Question: We have a table in our database with an XML Data Column.
In that column, there's a big chunk of xml data which has lots of application values stored in it.
During one of our more regularly called queries, multiple values are retrieved from this Xml Column in the same query. e.g.
'''
SELECT
v.OtherColumns --...
,v.[Data].value('(/Record//Inputs/Net)[1]', 'money') as 'Input Net'
,v.[Data].value('(/Record//Inputs/Vat)[1]', 'money') as 'Input Vat'
,v.[Data].value('(/Record//Inputs/Gross)[1]', 'money') as 'Input Gross'
,v.[Data].value('(/Record//Outputs/Net)[1]', 'money') as 'Output Net'
,v.[Data].value('(/Record//Outputs/Vat)[1]', 'money') as 'Output Vat'
,v.[Data].value('(/Record//Outputs/Gross)[1]', 'money') as 'Output Gross'
From
Validations as v
--... remainder of query
'''
To me, it looks like it has to read the data out of this column 6 times and parse it 6 times. When I look at the query plan under the Sql Azure Portal, this is by far the largest hit on the query...

In the full query, there's ~20 of those XPath Queries against the same column each accounting for ~4.7% of the query.
Is there a more optimal way to retrieve back this entire column once in a subquery and then run the XPath Query on the in-memory contents of the column ?
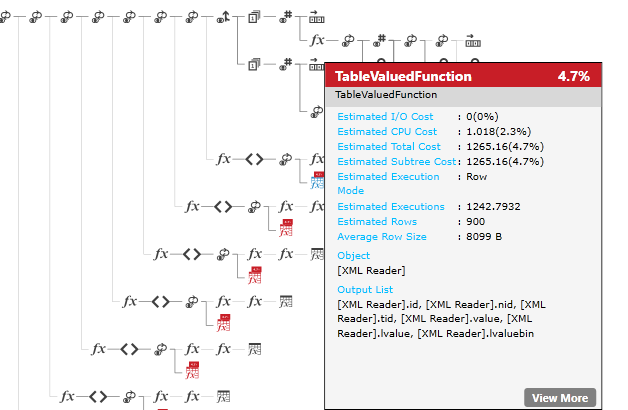
Answer: Try to use XQuery statement FLWOR. It should reduce parsing time.
See <URL>